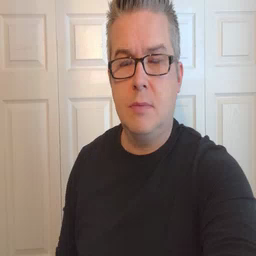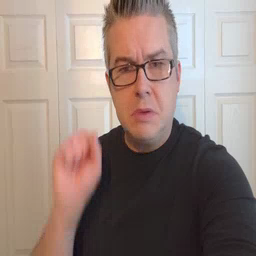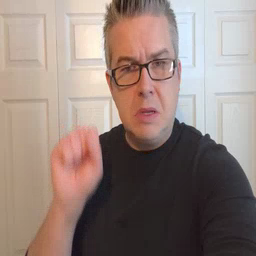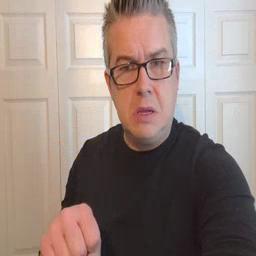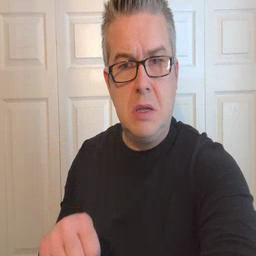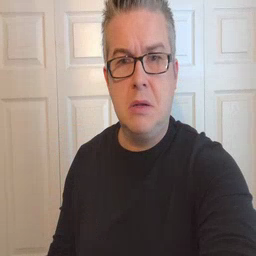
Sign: can